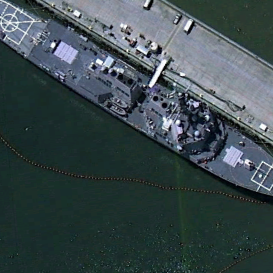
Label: Arleigh_Burke-class_destroyer